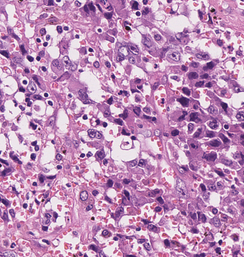
Tumor epithelial tissue: yes
Tumor-associated stroma tissue: no
Normal tissue: no